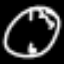
Label: clock